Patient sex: F
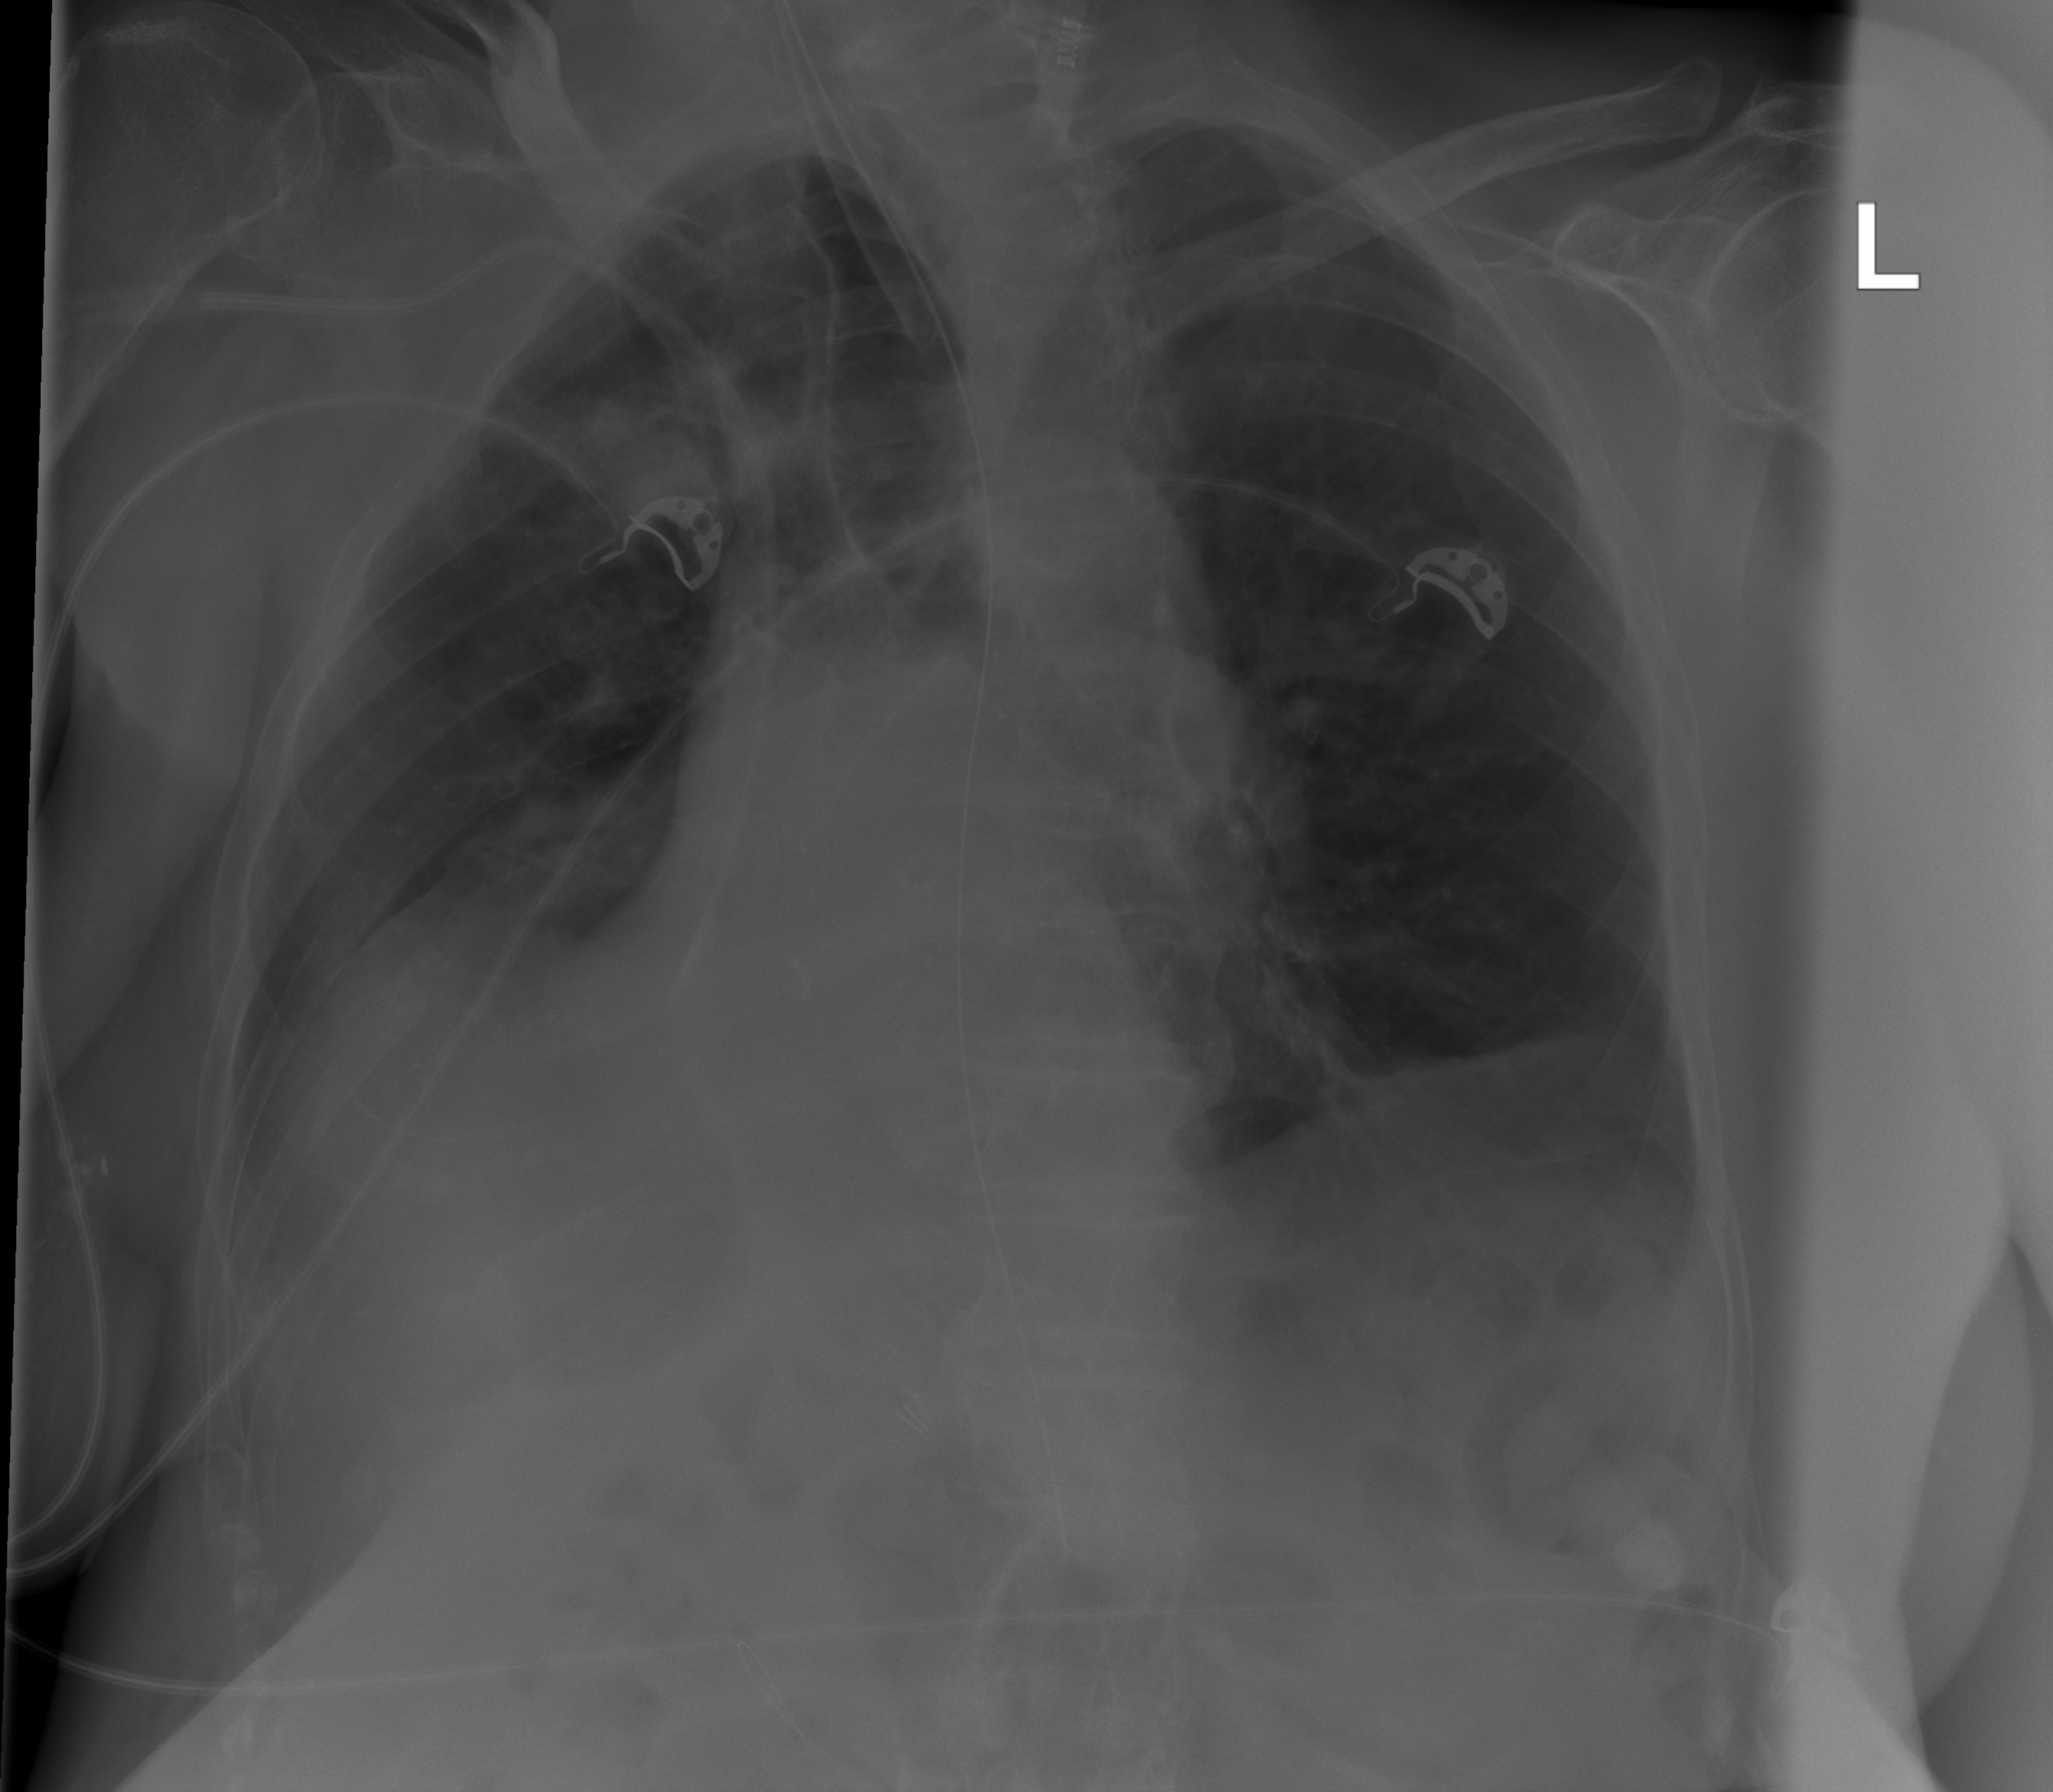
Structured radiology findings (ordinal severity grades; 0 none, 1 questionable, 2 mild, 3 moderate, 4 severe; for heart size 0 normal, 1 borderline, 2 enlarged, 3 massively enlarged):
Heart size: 1
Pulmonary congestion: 0
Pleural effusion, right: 2
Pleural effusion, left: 0
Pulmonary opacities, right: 0
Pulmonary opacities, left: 0
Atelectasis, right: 2
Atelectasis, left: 0